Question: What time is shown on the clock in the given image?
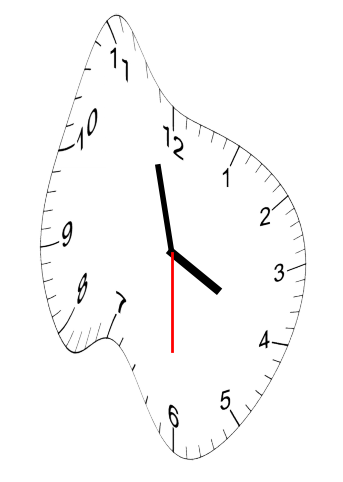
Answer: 03:57:30